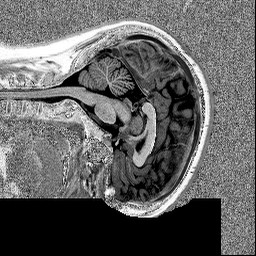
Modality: MP2RAGE
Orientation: sagittal
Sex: female